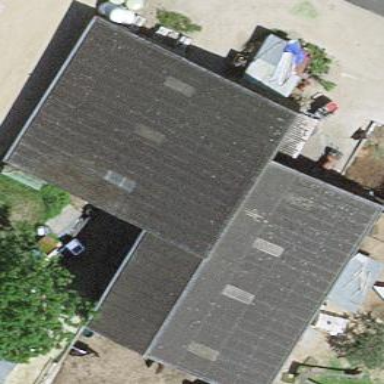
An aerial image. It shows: Farm building.